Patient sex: M
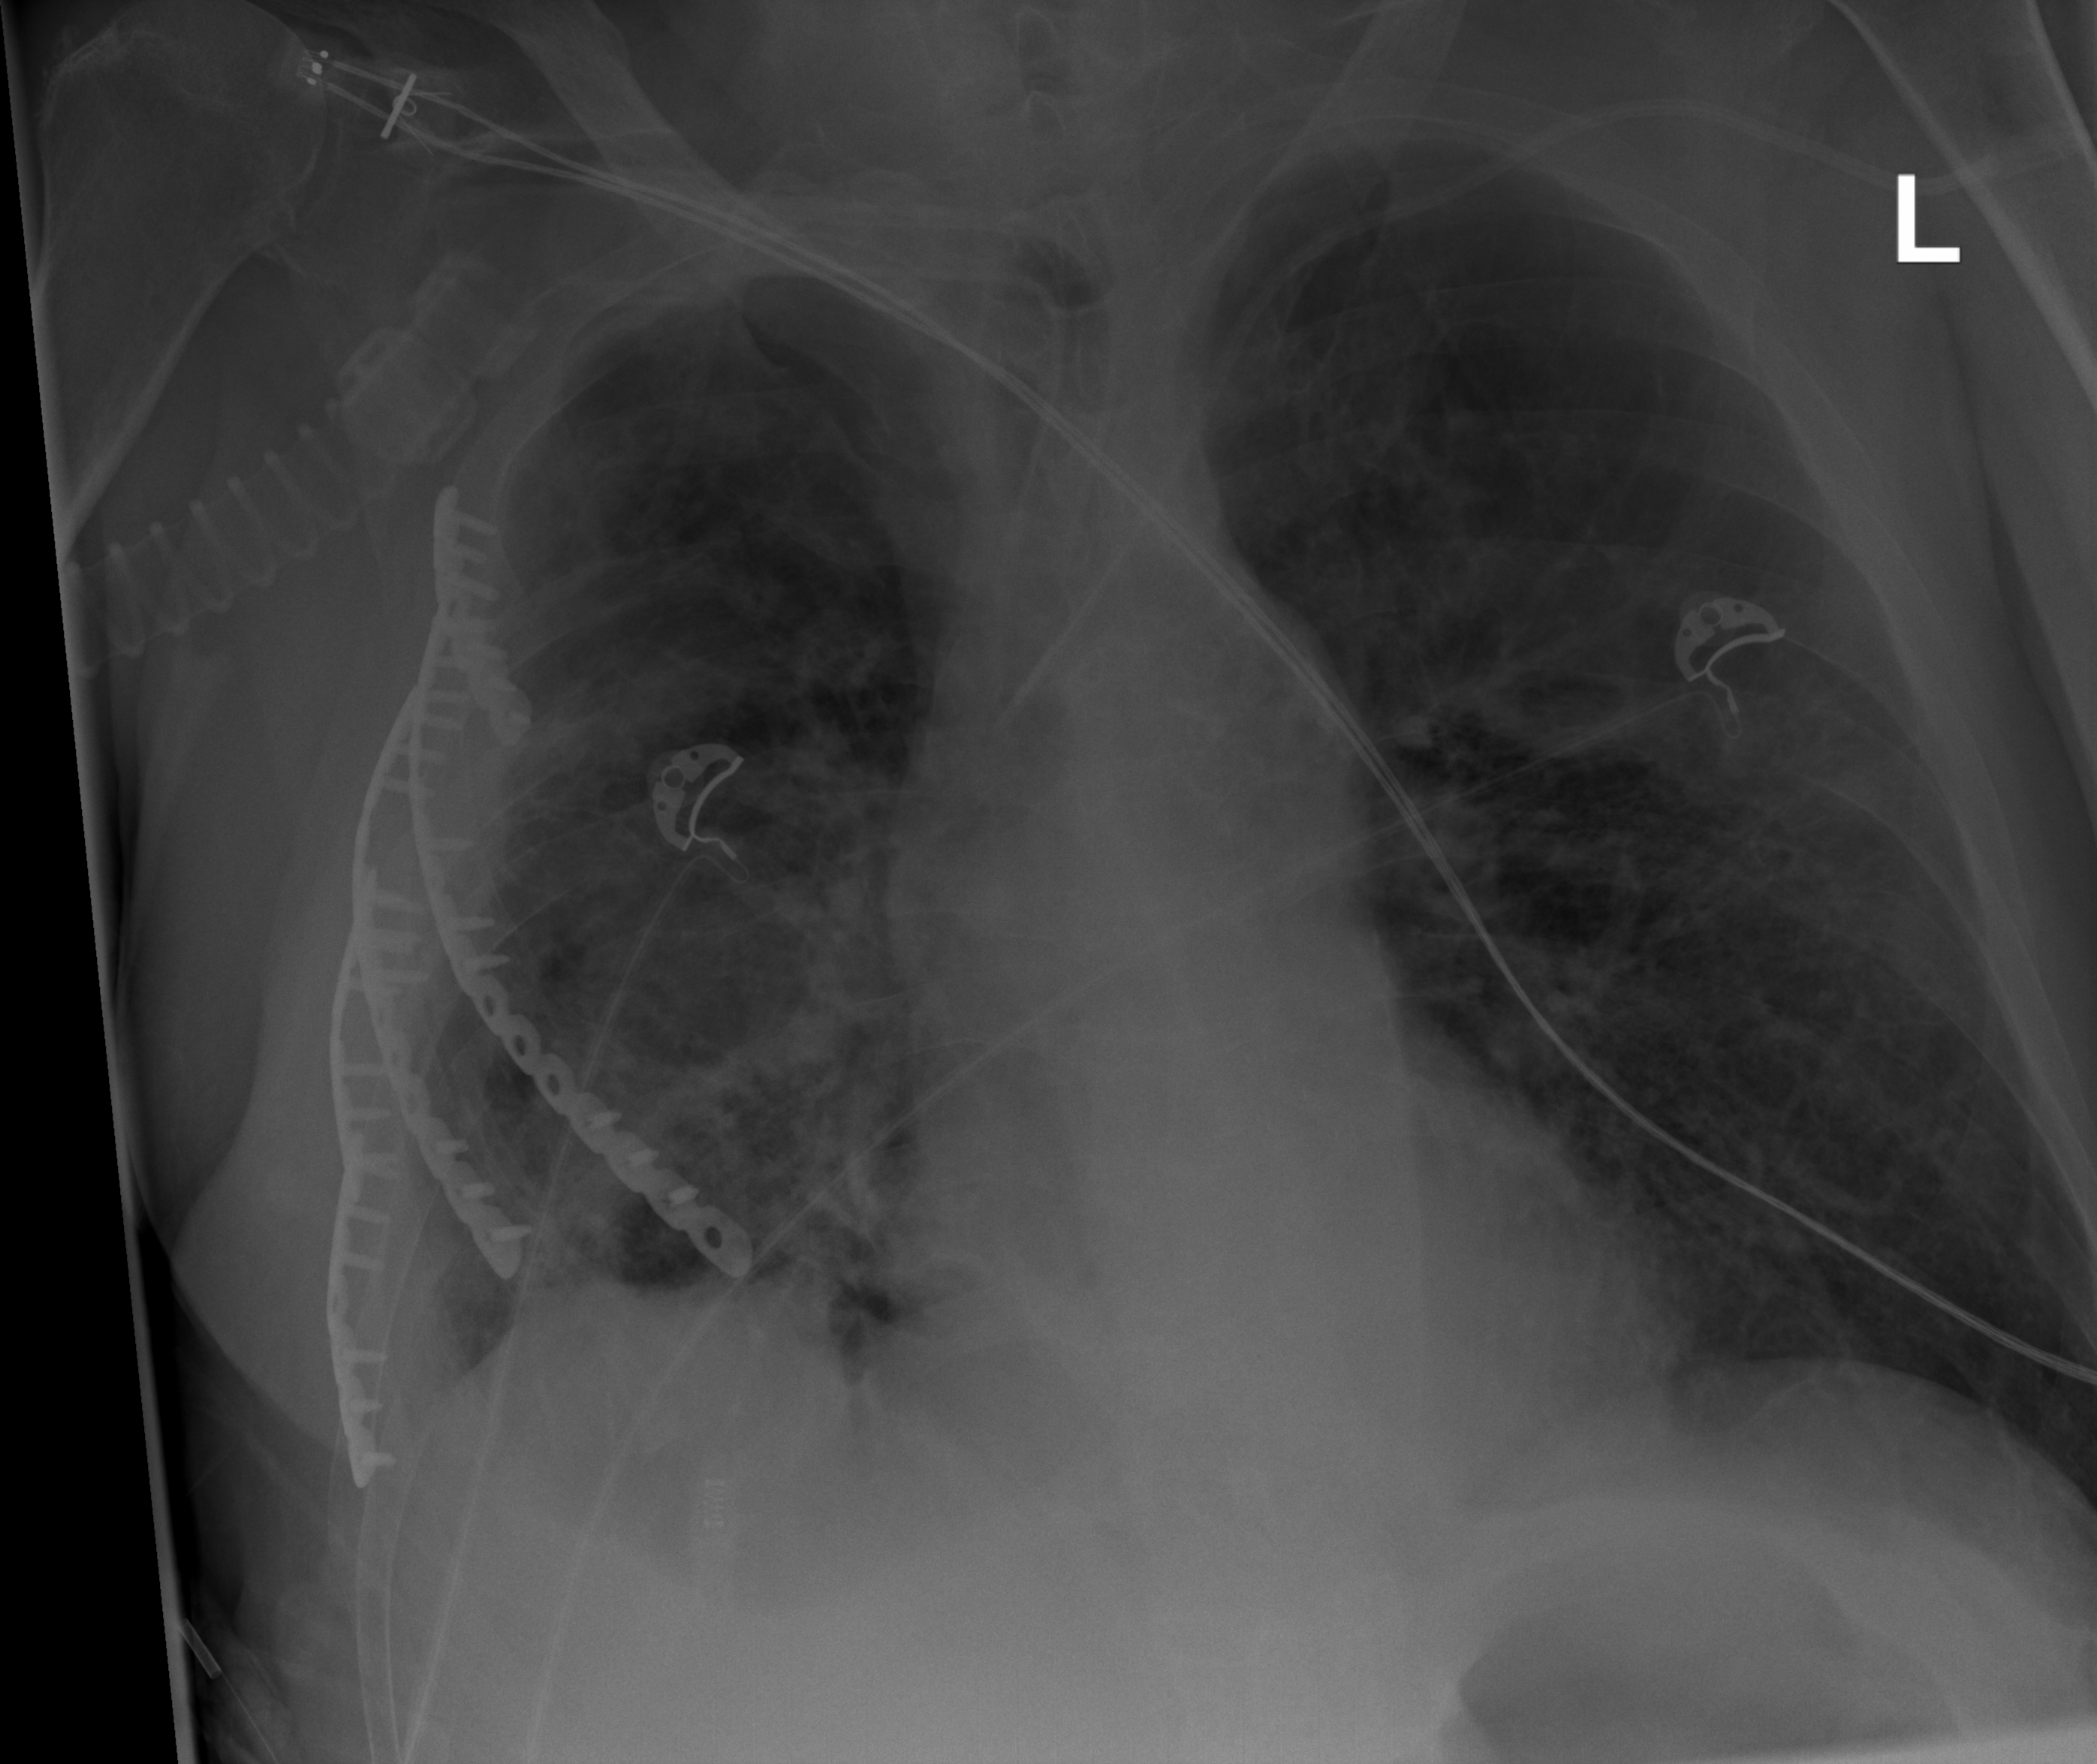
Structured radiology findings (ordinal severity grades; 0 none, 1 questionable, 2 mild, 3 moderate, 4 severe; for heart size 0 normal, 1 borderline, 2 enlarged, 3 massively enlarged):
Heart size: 0
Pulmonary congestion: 0
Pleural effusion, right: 2
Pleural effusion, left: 0
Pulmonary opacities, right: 3
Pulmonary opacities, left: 1
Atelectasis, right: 3
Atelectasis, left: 2